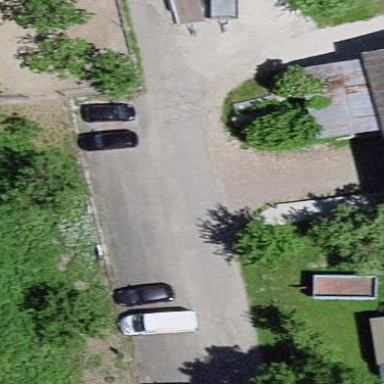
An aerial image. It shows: Parking available on the street side.